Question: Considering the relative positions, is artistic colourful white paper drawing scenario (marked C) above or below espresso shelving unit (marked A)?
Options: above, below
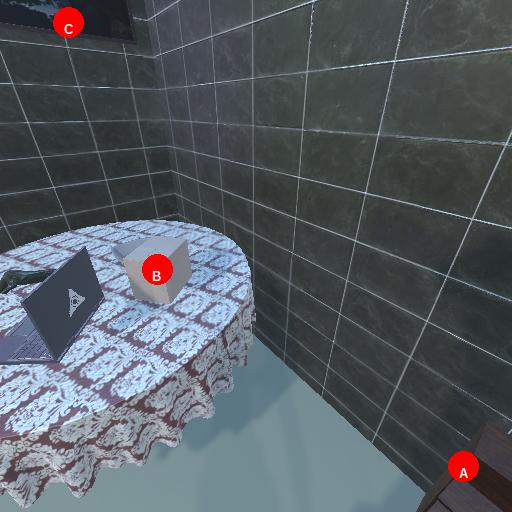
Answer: above